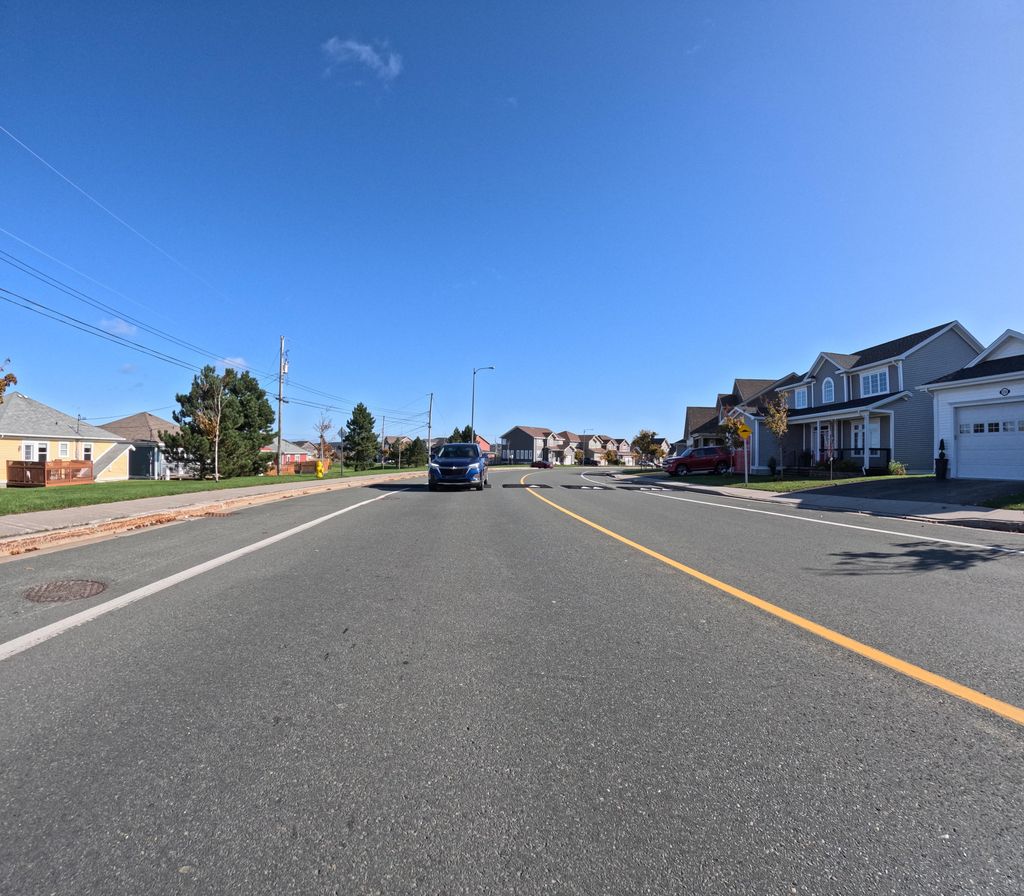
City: st_johns